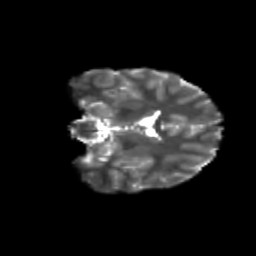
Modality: T2w
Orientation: coronal
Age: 10
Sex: female
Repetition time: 9.4 s
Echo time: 0.089 s